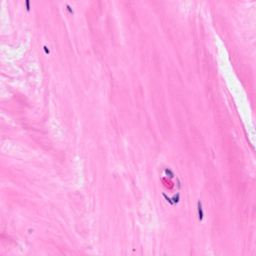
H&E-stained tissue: Breast